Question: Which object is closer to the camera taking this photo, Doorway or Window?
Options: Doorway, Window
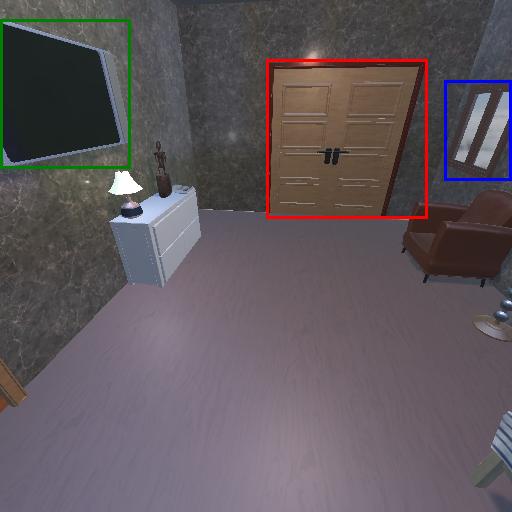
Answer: Doorway